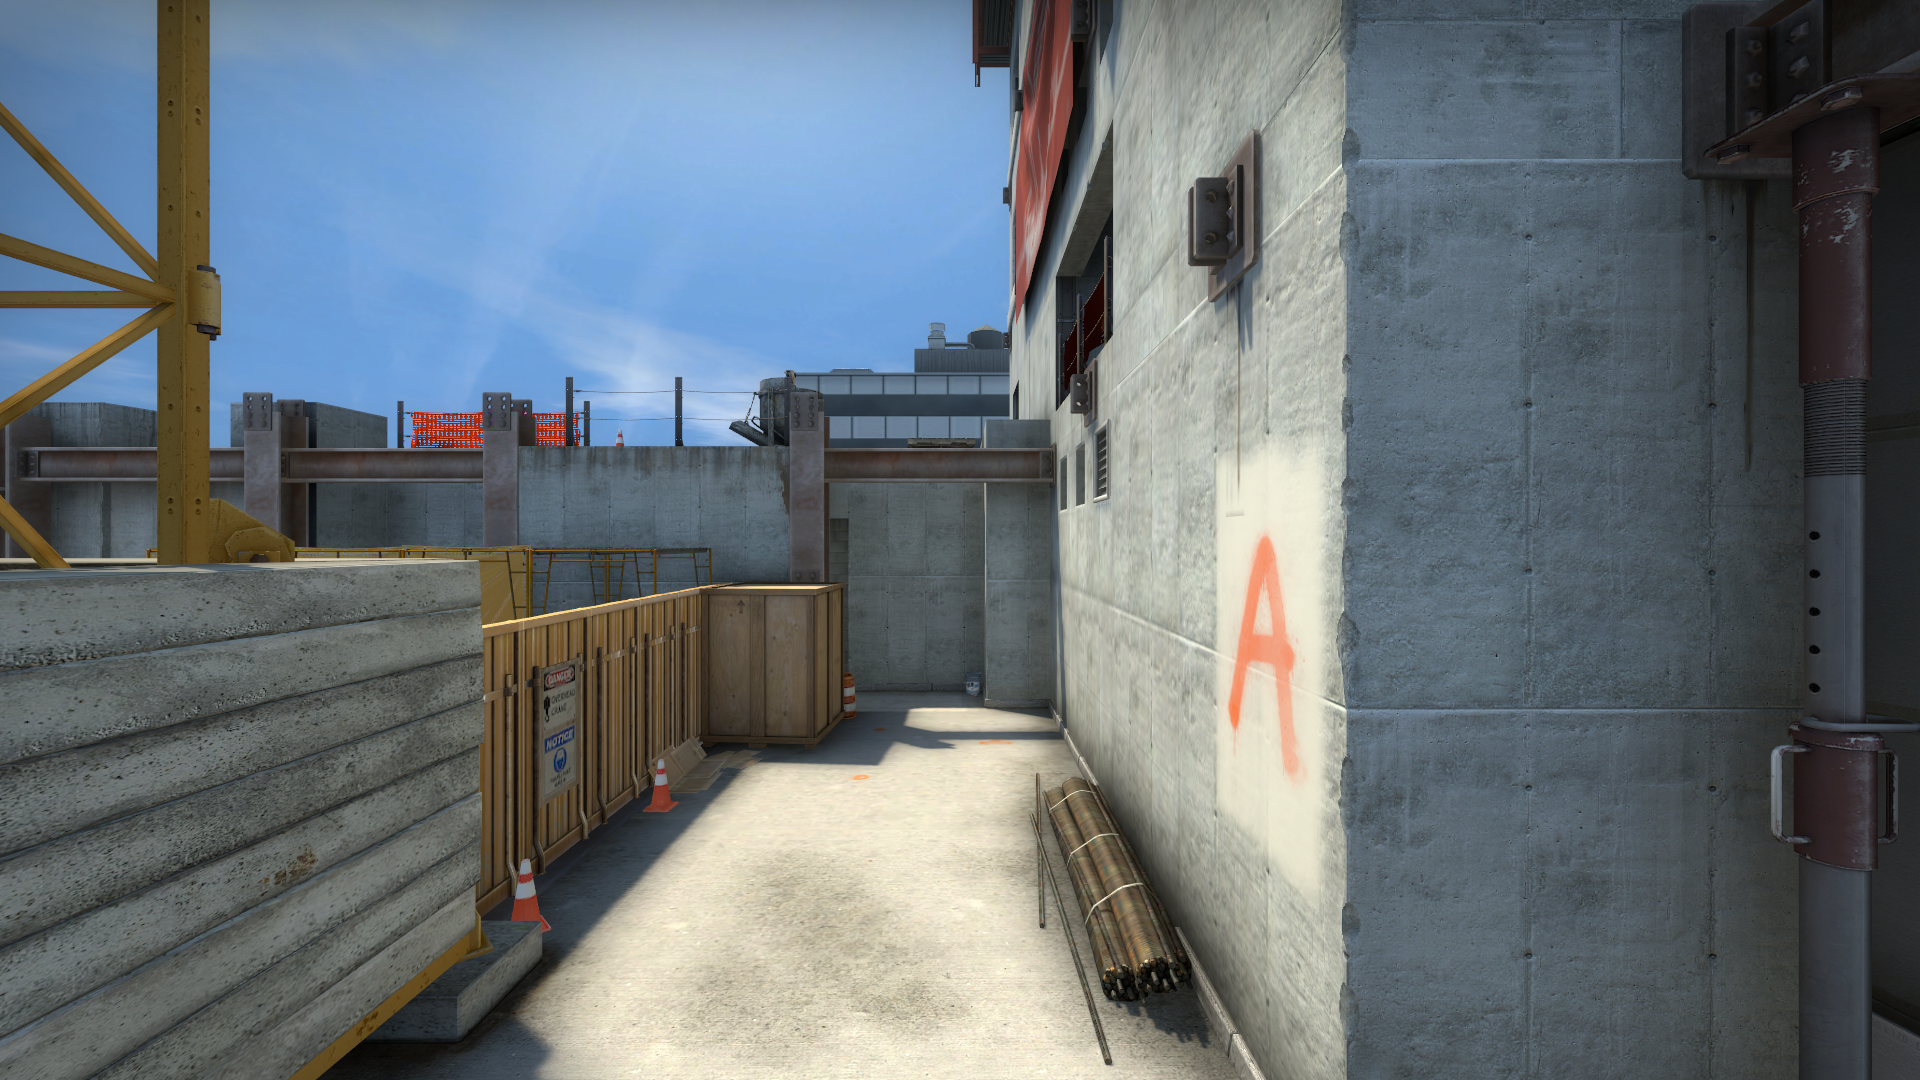
Map: de_vertigo